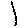
Label: line